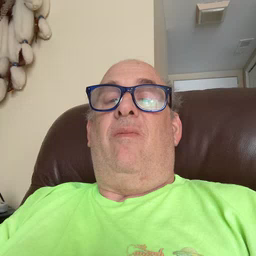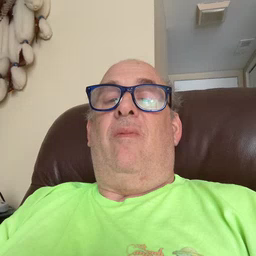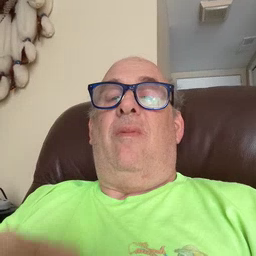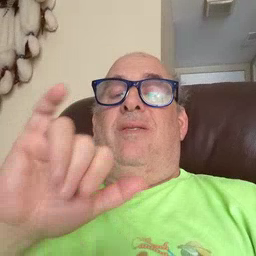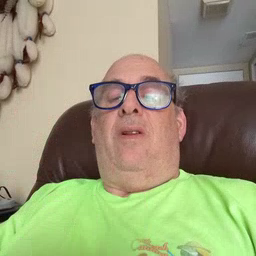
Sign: stay